Question: I am unable to change the fonts and colors for the text editor in Visual Studio 2013. I've repaired the installation and uninstalled and installed VS2013 again only to run into the same problem.
I'm attaching a picture of the issue. Any idea on how to fix it?

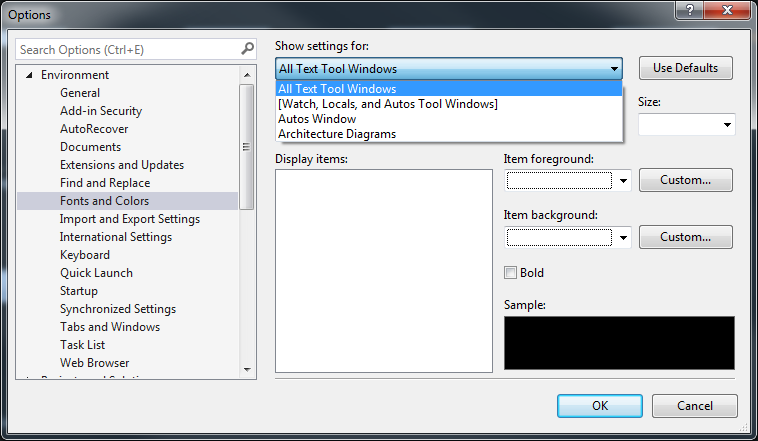
Answer: The problem turned out to be with SQL Server 2014 Business Intelligence. I re-installed that and everything worked.